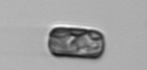
Label: Thalassiosira